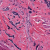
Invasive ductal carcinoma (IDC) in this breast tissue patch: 1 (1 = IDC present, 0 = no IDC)